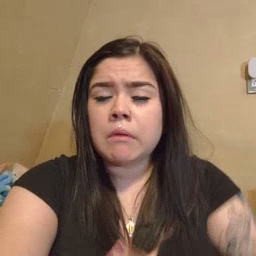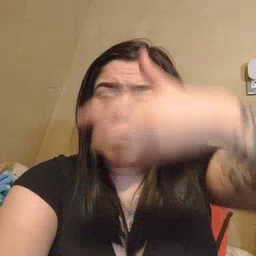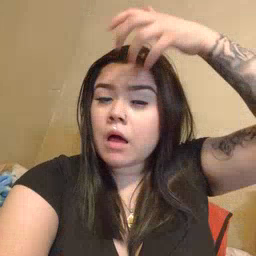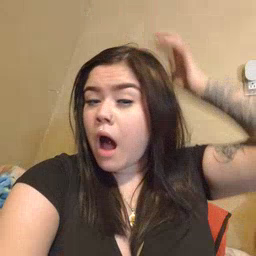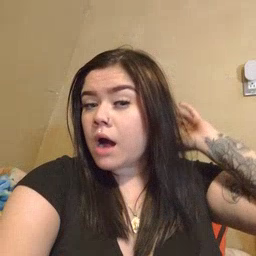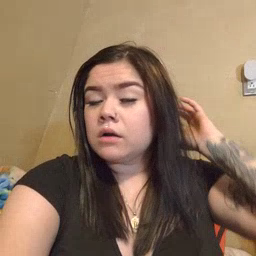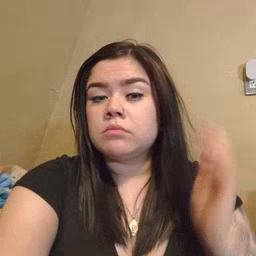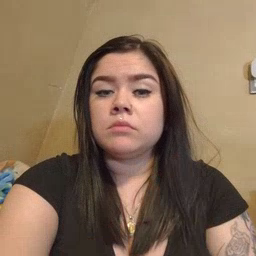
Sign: lion